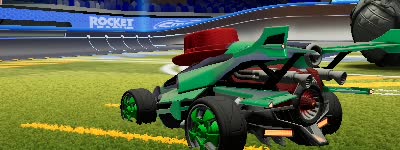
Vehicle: aftershock